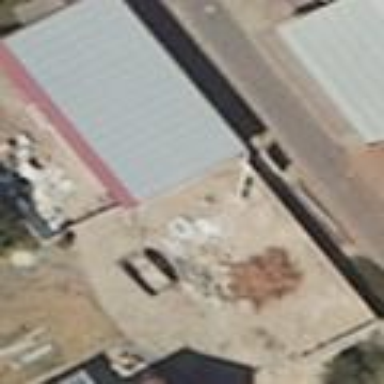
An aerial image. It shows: Shed building.